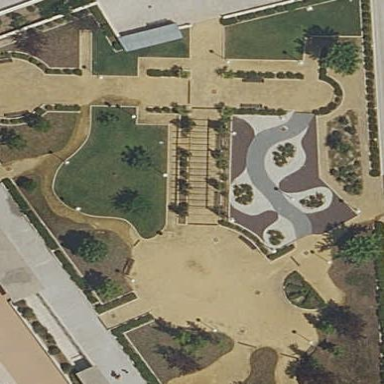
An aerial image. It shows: Lovely park for leisure and relaxation.